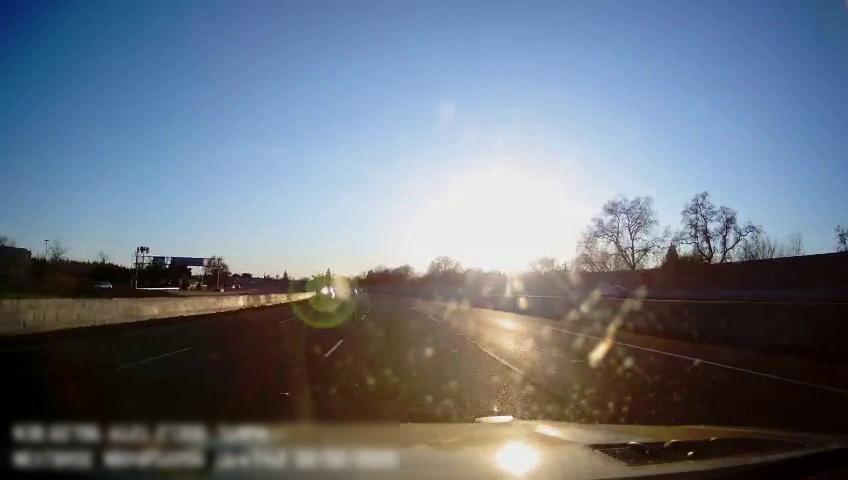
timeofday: Day
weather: Sunny
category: Drivable Space
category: Drivable Space
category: Drivable Space
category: Vehicles | SUV
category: Vehicles | SUV
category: Vehicles | SUV
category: Lanes | Alternate Lane
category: Lanes | Alternate Lane
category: Lanes | Current Lane
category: Lanes | Current Lane
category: Lanes | Alternate Lane